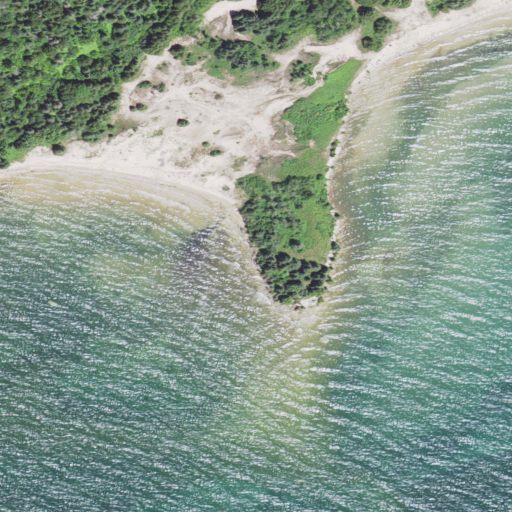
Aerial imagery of cape in Michigan named Scott Point containing open water, barren land, evergreen forest, herbaceous wetlands, woody wetlands, and mixed forest